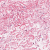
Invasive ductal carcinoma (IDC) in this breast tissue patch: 0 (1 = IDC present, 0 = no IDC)